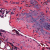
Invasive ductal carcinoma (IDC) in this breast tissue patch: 0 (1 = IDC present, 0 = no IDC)